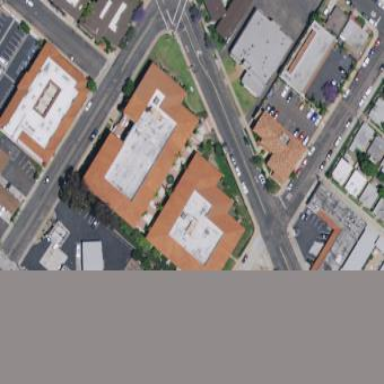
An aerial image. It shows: Office building.